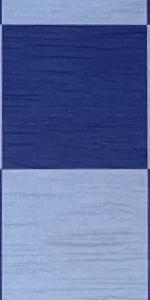
Label: Empty